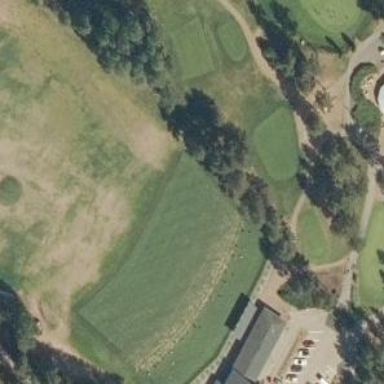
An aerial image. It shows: Grassy area designated as golf fairway.